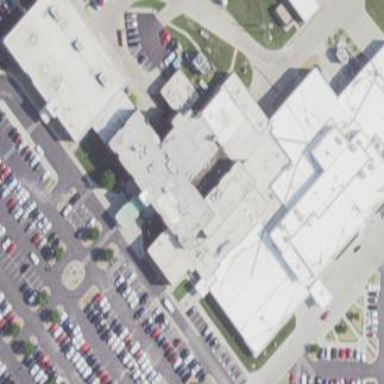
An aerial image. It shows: Healthcare facility identified as hospital.